Question: I am trying to change the color of subtitle in actionbar but it doesn't change.
Here is the screenshot.

Here is styles.xml
'''
<style name="AppBaseTheme" parent="Theme.AppCompat.Light">
<!--
Theme customizations available in newer API levels can go in
res/values-vXX/styles.xml, while customizations related to
backward-compatibility can go here.
-->
</style>
<!-- Application theme. -->
<style name="AppTheme" parent="AppBaseTheme">
<!-- All customizations that are NOT specific to a particular API-level can go here. -->
<item name="android:actionBarStyle">@style/MyActionBar</item>
<item name="android:subtitleTextStyle">@style/MyActionBar.TitleTextStyle</item>
</style>
<!-- ActionBar styles -->
<style name="MyActionBar" parent="android:style/Widget.Holo.Light.ActionBar.Solid.Inverse">
<item name="android:background">@color/actionbarBackground</item>
<item name="android:tabStripEnabled">true</item>
<item name="backgroundSplit">@color/white</item>
</style>
<style name="MyActionBar.TitleTextStyle" parent="android:style/TextAppearance.Holo.Widget.ActionBar.Subtitle">
<item name="android:textColor">@color/white</item>
</style>
'''
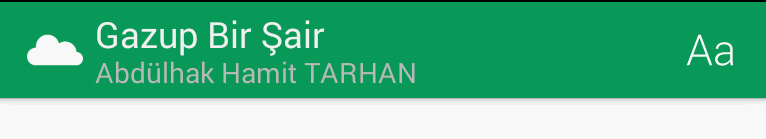
Answer: The 'android:subtitleTextStyle' attribute is inherit of 'Widget.ActionBar'. You need to move it into your 'MyActionBar' style, not your root theme.
Also, don't forget to add support library compatibility since you're using AppCompat:
'''
<style name="MyActionBar" parent="android:style/Widget.Holo.Light.ActionBar.Solid.Inverse">
...
<item name="android:subtitleTextStyle">@style/MyActionBar.TitleTextStyle</item>
<!-- Support library compatibility -->
<item name="subtitleTextStyle">@style/MyActionBar.TitleTextStyle</item>
</style>
'''